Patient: sex M, age 61
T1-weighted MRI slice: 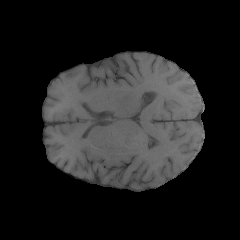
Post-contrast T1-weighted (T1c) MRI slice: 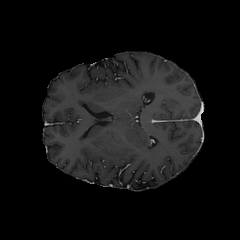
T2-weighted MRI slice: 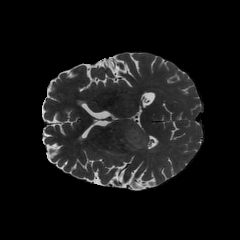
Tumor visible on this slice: yes
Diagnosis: Glioblastoma, IDH-wildtype
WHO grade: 4